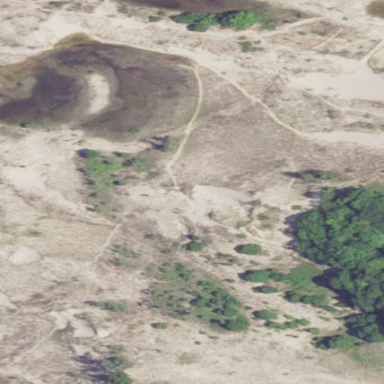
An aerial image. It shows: Sandy area in nature.